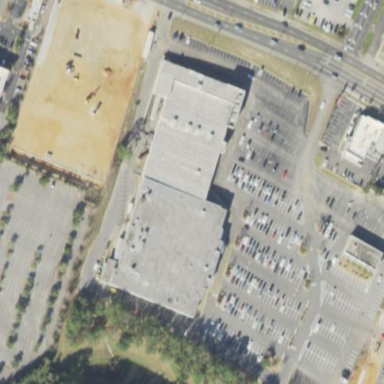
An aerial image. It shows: Retail building housing supermarket.